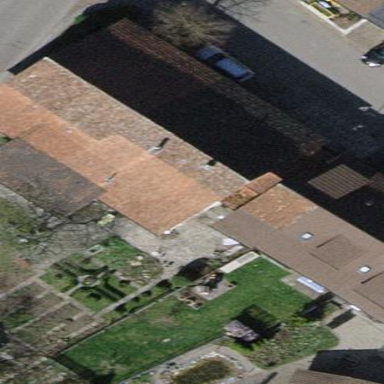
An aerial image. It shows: Terrace building.